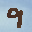
Label: 9